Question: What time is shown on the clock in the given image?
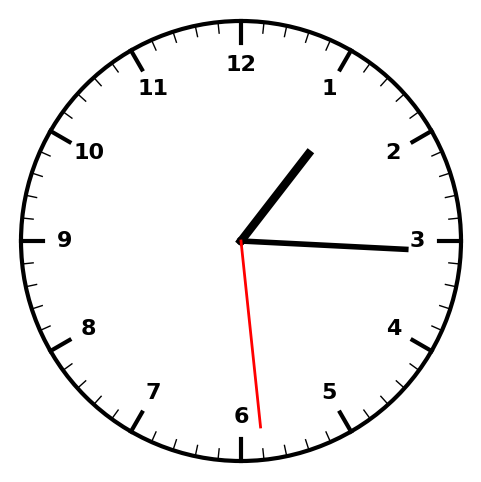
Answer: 01:15:29